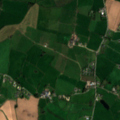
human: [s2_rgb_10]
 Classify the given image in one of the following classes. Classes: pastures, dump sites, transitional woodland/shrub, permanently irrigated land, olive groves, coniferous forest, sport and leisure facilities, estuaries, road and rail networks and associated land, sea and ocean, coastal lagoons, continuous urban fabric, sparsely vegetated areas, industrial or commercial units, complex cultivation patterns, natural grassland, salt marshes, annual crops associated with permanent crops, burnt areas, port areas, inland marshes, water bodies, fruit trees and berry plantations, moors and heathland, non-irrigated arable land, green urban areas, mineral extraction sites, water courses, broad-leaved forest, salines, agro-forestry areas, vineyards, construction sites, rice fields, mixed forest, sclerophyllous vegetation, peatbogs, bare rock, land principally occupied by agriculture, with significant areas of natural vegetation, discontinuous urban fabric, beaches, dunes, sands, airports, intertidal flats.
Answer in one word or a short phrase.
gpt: pastures, complex cultivation patterns